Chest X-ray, PA view. Patient: 39 years old, sex M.
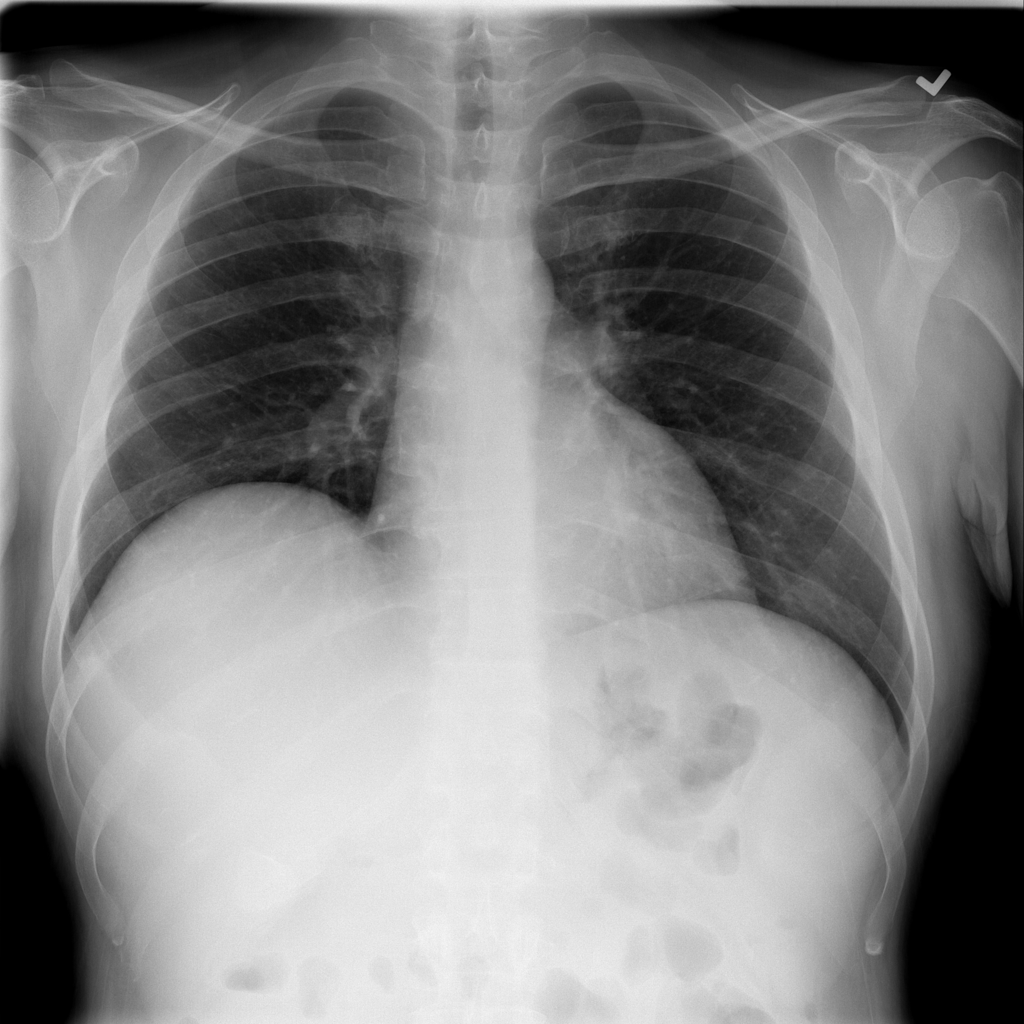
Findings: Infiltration